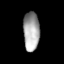
Tissue: lung
Cell type: Myeloid cells
Senescence score: 0.1115
Nuclear area (px): 614
Mean DAPI intensity: 165.769